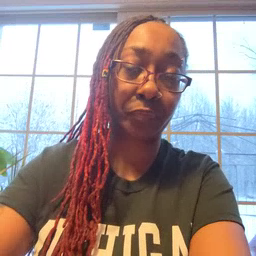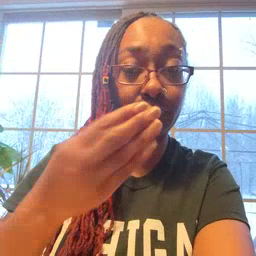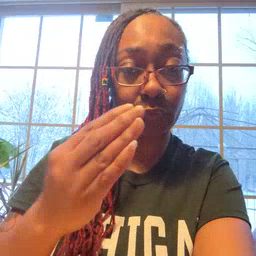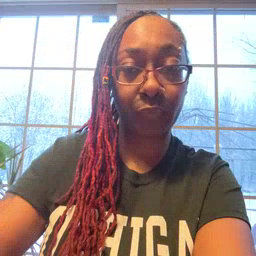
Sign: blue